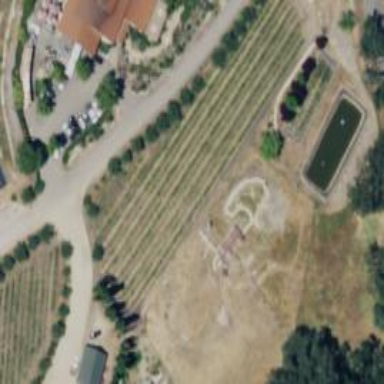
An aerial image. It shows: Vineyard.